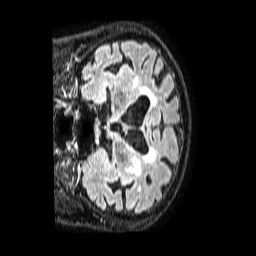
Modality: FLAIR
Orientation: coronal
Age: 67
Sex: male
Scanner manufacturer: philips
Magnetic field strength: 1.5 T
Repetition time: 4.8 s
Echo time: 0.3 s